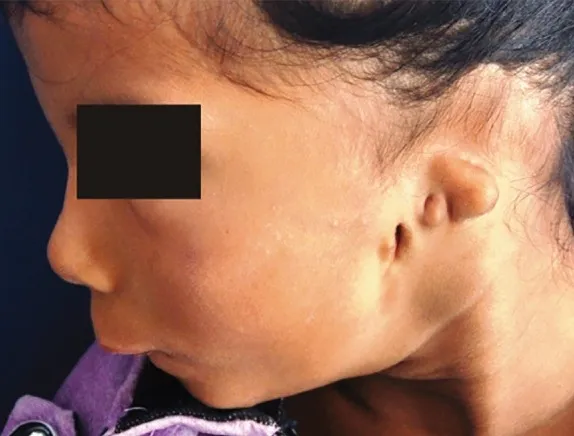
Extraoral photograph showing rudimentary ear and convex profile.
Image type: medical_photograph (oral_photograph)